Question: I am studying about Entity Framework and I can do it with code first + existing database. However, when I try to create a new database with code first, it doesn't work.
Can you help me correct my code ?
'''
public class QuanLySinhVien : DbContext
{
public virtual DbSet<SinhVien> SinhViens { get; set; }
public virtual DbSet<Group> Groups { get; set; }
}
public class SinhVien
{
public int SinhVienId { get; set; }
public string Name { get; set; }
public string Address { get; set; }
public DateTime BirthDay { get; set; }
public int GroupId { get; set; }
public virtual Group Group { get; set; }
}
public class Group
{
public int GroupId { get; set; }
public string Name { get; set; }
}
'''
and this is create code
'''
var db = new QuanLySinhVien();
var sinhvien = new SinhVien { Name = "Test Name", Address="Address", BirthDay=DateTime.Now };
db.SinhViens.Add(sinhvien);
db.SaveChanges();
'''
this is message

> System.Data.Entity.ModelConfiguration.ModelValidationException: One or more validation errors were detected during model generation:demoMVVM.SinhVien: : EntityType 'SinhVien' has no key defined. Define the key for this EntityType.
SinhViens: EntityType: EntitySet 'SinhViens' is based on type 'SinhVien' that has no keys defined. at System.Data.Entity.Core.Metadata.Edm.EdmModel.Validate()
at System.Data.Entity.DbModelBuilder.Build(DbProviderManifest providerManifest, DbProviderInfo providerInfo)
at System.Data.Entity.DbModelBuilder.Build(DbConnection providerConnection)
at System.Data.Entity.Internal.LazyInternalContext.CreateModel(LazyInternalContext internalContext)
at System.Data.Entity.Internal.RetryLazy'2.GetValue(TInput input) at System.Data.Entity.Internal.LazyInternalContext.InitializeContext() at System.Data.Entity.Internal.InternalContext.Initialize() at System.Data.Entity.Internal.InternalContext.GetEntitySetAndBaseTypeForType(Type entityType) at System.Data.Entity.Internal.Linq.InternalSet'1.Initialize()
at System.Data.Entity.Internal.Linq.InternalSet'1.get_InternalContext() at System.Data.Entity.Internal.Linq.InternalSet'1.ActOnSet(Action action, EntityState newState, Object entity, String methodName)
at System.Data.Entity.Internal.Linq.InternalSet'1.Add(Object entity) at System.Data.Entity.DbSet'1.Add(TEntity entity)
at demoMVVM.MainWindow.btnAdd_Click(Object sender, RoutedEventArgs e) in d:\LuuTru\CSharp\WPF Application\TestMVVM\demoMVVM\MainWindow.xaml.cs:line 48
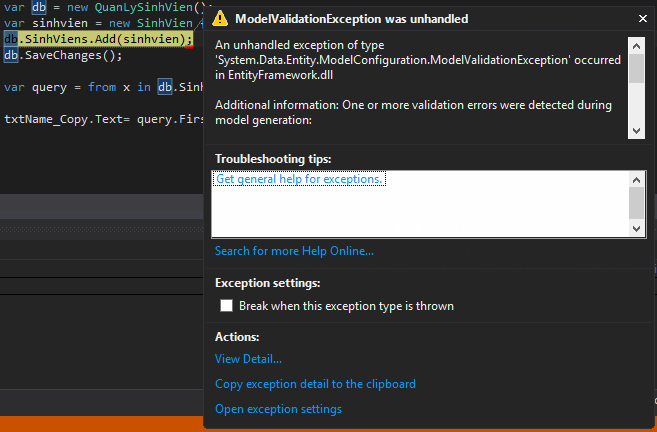
Answer: Import 'System.ComponentModel.DataAnnotations'
Change your model as follow:
'''
public class SinhVien
{
[Key]
public int SinhVienId { get; set; }
public string Name { get; set; }
public string Address { get; set; }
public DateTime BirthDay { get; set; }
public int GroupId { get; set; }
[ForeignKey("GroupId")]
public virtual Group Group { get; set; }
}
public class Group
{
[Key]
public int GroupId { get; set; }
public string Name { get; set; }
}
'''
You got the exception because you haven't defined 'primary key' for your model. By default, EF take 'Id' property as 'primary key', but if you use another name for your key, you have to explicit delcare it (in your case is 'SinhVienId' and 'GroupId'
You can define database name in 'connectionString' inside your app.config/web.config then pass 'connectionString' name to 'DbContext' constructor like this:
'''
<add
name="connectionStringName"
connectionString="Data Source=|DataDirectory|\yourdbfile.mdf"
providerName="System.Data.SqlClient" />
'''
and 'DbContext' constructor:
'''
public class ModelContext : DbContext
{
public ModelContext()
: base("connectionStringName")
{
}
}
'''
Note that '|DataDirectory|' will point to your 'App_Data' folder